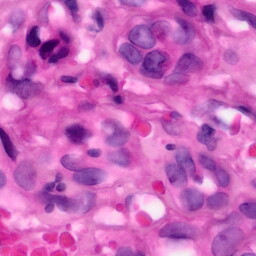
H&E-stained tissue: Pancreatic